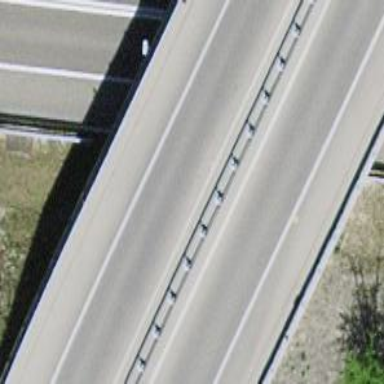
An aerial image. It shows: Motorway link bridge.